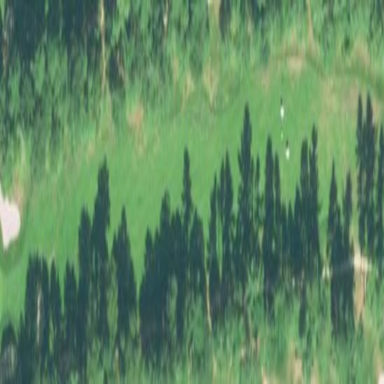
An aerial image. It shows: Grassy area designated as golf fairway.